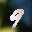
Label: 9